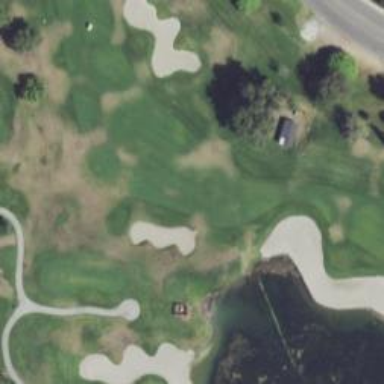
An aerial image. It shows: View of golf hole.